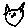
Label: cat